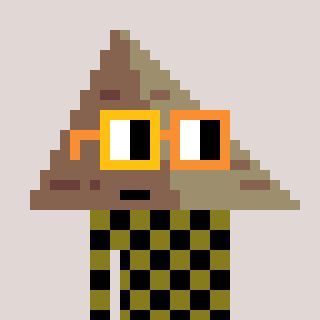
a pixel art character with square yellow and orange glasses, a pyramid-shaped head and a gunk-colored body on a warm background